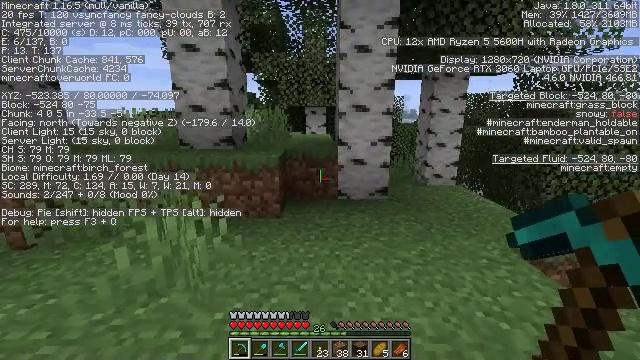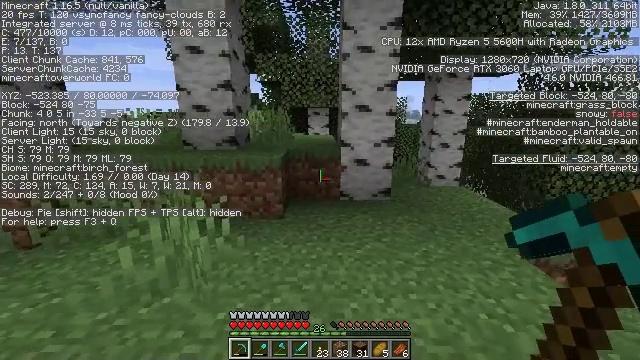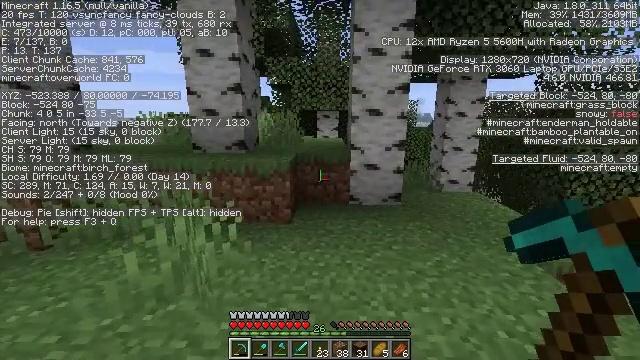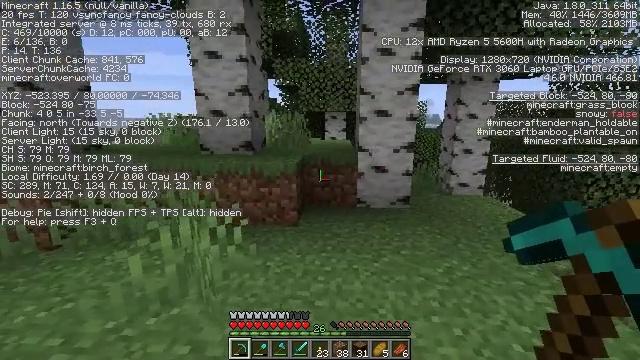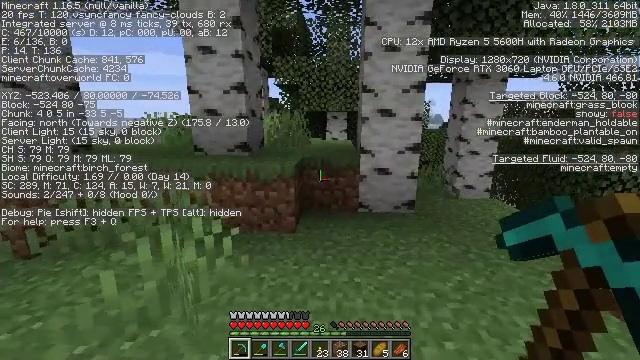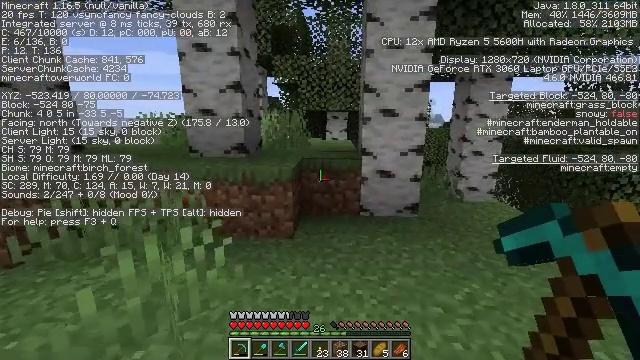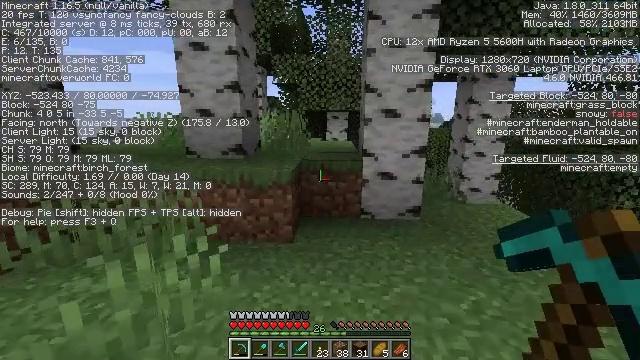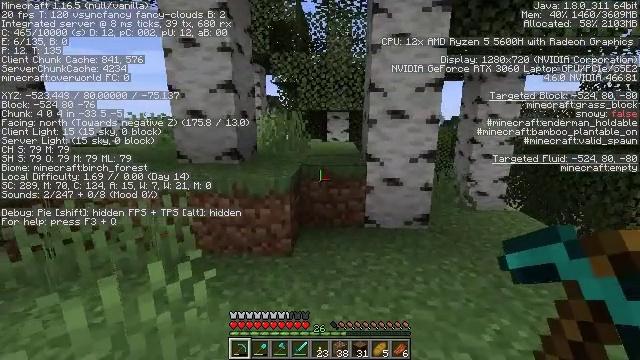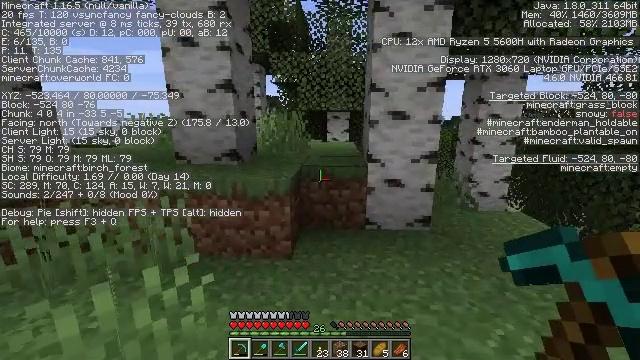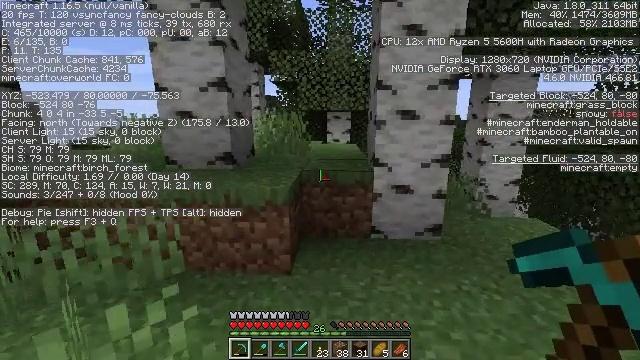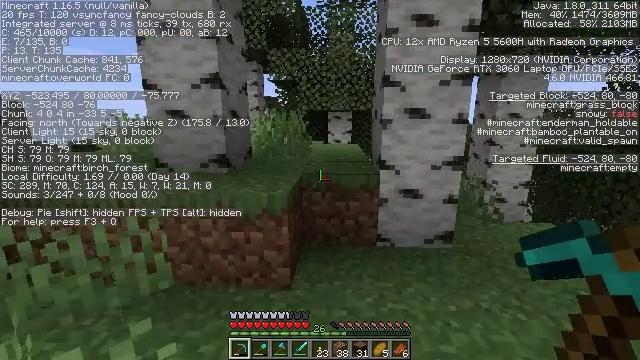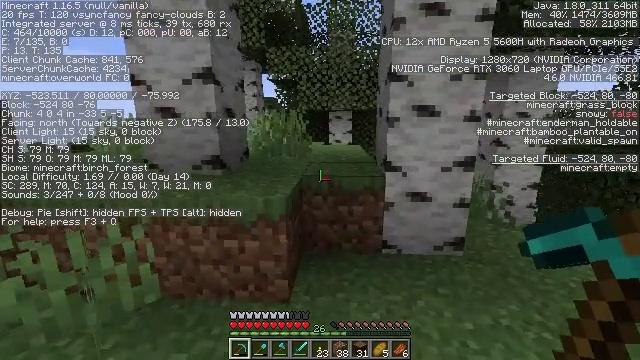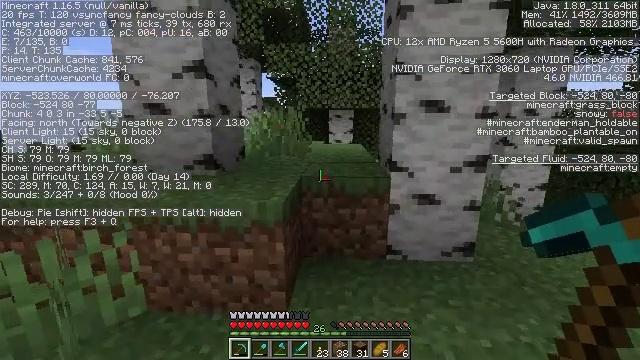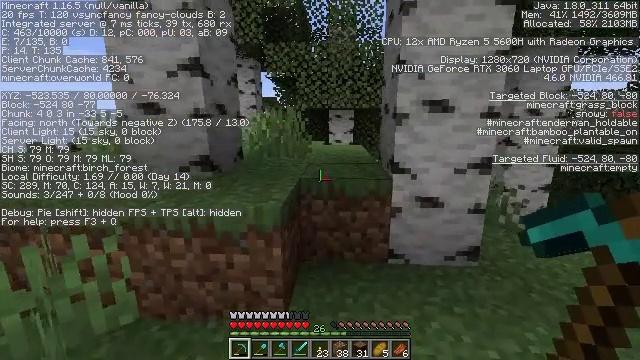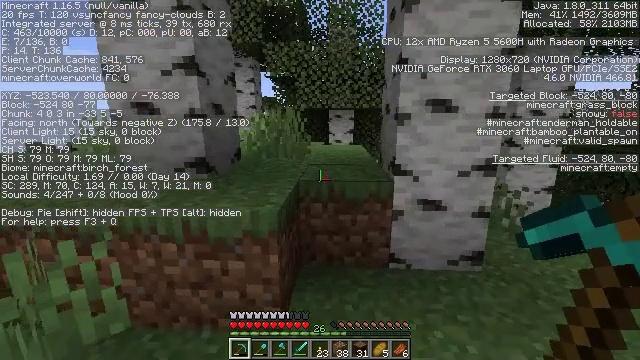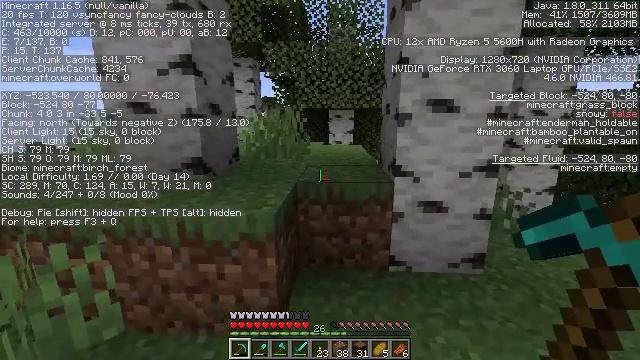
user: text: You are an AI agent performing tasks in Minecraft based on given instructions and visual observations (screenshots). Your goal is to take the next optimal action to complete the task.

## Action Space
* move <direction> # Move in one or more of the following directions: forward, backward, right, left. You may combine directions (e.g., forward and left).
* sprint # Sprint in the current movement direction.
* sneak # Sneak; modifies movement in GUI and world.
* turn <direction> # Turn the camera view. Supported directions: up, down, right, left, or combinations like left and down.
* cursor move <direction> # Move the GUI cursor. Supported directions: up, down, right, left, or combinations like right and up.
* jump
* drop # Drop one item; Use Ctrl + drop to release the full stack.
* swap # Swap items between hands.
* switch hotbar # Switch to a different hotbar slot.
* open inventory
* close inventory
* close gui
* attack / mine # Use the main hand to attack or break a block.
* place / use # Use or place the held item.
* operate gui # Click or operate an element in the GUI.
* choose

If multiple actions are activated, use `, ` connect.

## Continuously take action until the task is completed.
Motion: motion action
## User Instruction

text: Collect sugar cane near water sources.
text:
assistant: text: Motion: no_op
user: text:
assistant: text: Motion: move forward, turn left
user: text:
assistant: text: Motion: move forward, turn left
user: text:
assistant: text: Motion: move forward
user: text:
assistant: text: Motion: move forward
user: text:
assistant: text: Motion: move forward
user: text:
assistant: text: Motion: move forward
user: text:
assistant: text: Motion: move forward
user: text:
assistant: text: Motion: move forward
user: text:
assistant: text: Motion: move forward
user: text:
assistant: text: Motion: move forward
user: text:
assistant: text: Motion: move forward
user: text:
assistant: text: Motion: no_op
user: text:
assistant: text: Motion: no_op
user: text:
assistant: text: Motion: no_op
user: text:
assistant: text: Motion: no_op
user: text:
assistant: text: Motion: move back
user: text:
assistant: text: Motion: move back
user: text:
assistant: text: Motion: move back
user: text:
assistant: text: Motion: move back
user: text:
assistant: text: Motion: move back
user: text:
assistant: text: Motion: move back
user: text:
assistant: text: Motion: move back
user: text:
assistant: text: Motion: no_op
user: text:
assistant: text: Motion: no_op
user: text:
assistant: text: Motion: no_op
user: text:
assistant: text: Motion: move forward
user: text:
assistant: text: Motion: move forward
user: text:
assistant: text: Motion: move forward
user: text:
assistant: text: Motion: move forward